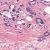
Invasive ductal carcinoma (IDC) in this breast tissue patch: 1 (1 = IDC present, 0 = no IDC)